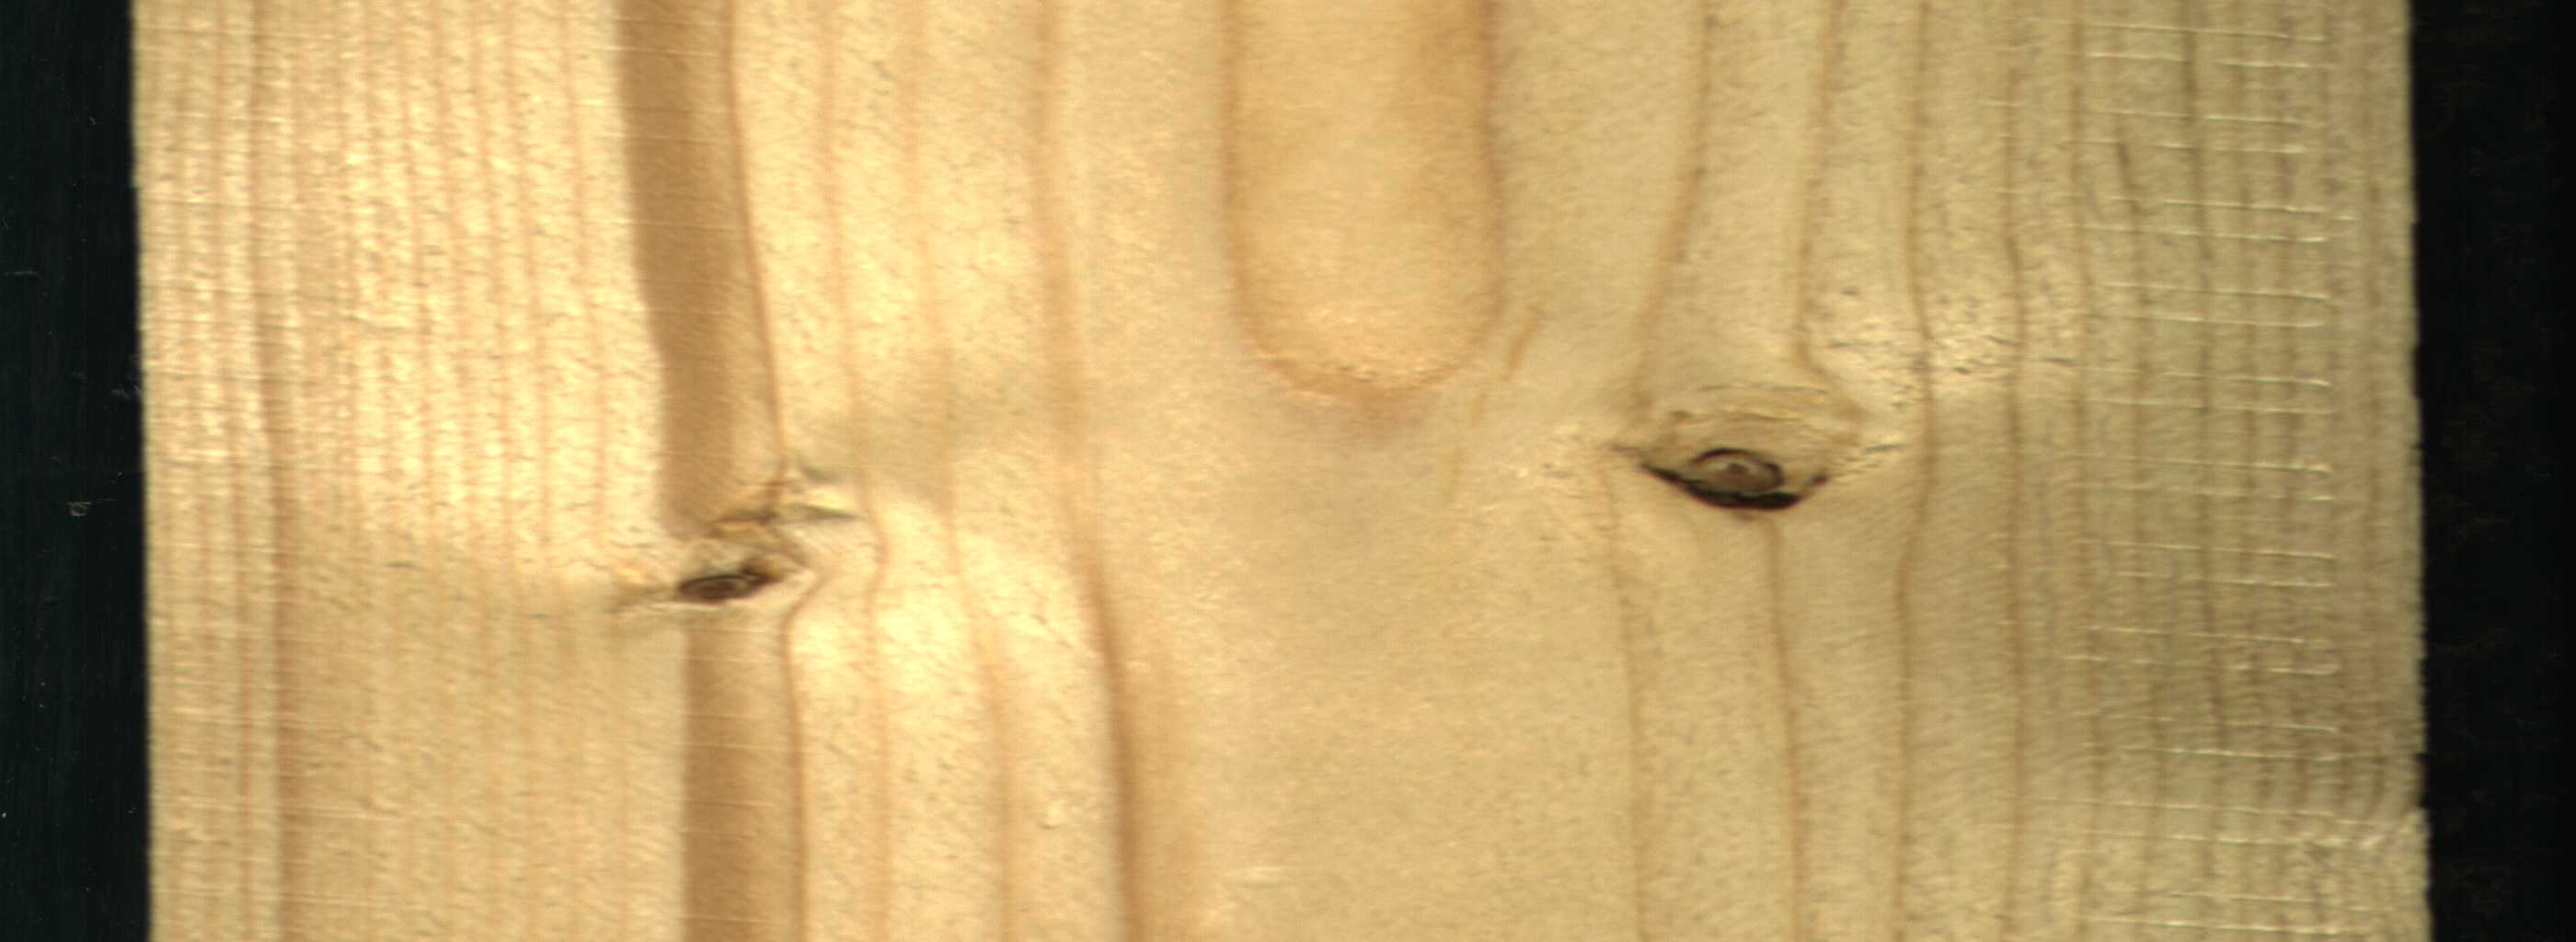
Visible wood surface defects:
Quartzity
Quartzity
Dead_Knot
Live_Knot